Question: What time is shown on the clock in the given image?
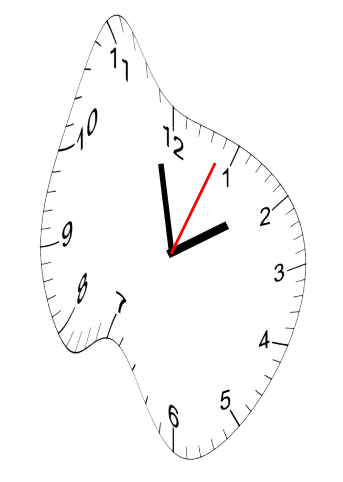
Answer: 01:58:04